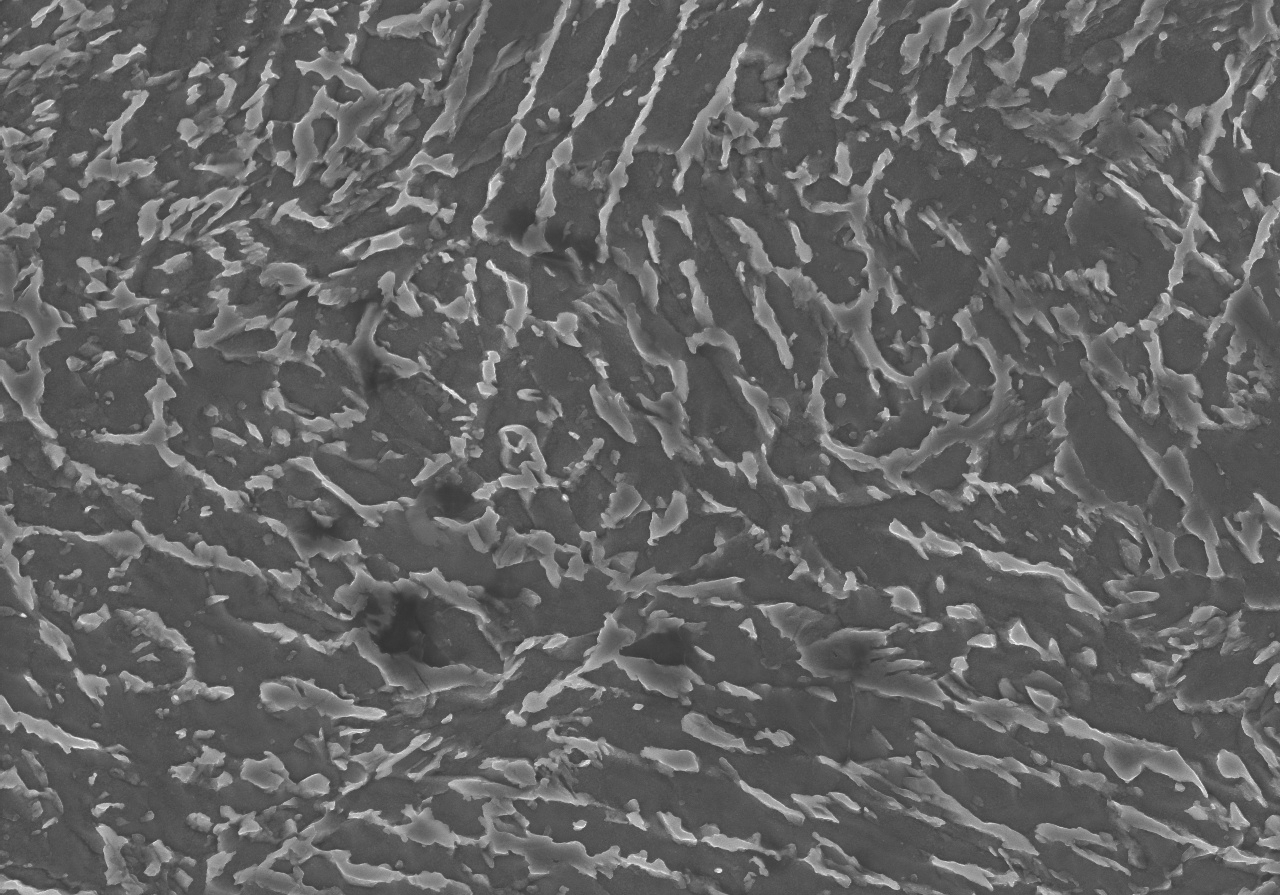
SEM micrograph, magnification: 10000x, scale bar: 5 µm
Phase areas (pixels) — Matrix: 424662; Austenite: 718160; Martensite/Austenite: 0; Precipitate: 2778; Defect: 0; total: 1145600